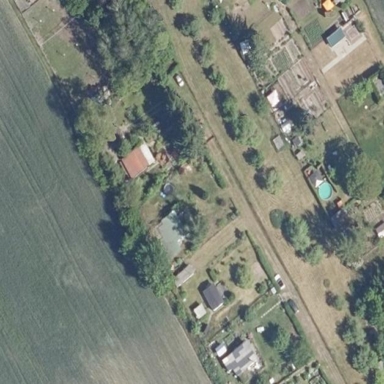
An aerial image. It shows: Area designated for allotments.